Question: I am trying to adjust the width of datatable DT in shiny which works for the below simple example -
'''
library(magrittr)
library(shiny)
library(DT)
ui <- fluidPage(
DT::dataTableOutput('dt')
)
server <- function(input, output) {
output$dt <- DT::renderDataTable({
dt1 <- head(mtcars)
DT::datatable(dt1, rownames = FALSE) %>%
DT::formatStyle(columns = c(3,6), width='200px')
})
}
shinyApp(ui, server)
'''

However, my actual datatable is bit complicated and has some javascript functions.
'''
ui <- fluidPage(
DT::dataTableOutput('dt', width = '700px')
)
server <- function(input, output) {
shinyInput = function(FUN, len, id, ...) {
inputs = character(len)
for (i in seq_len(len)) {
inputs[i] = as.character(FUN(paste0(id, i), label = NULL, ...))
}
inputs
}
output$dt<- DT::renderDataTable({
dt1 <- head(mtcars)
df <- cbind(select = shinyInput(shiny::checkboxInput, nrow(dt1), 'check'),dt1)
DT::datatable(df, selection = 'none', escape = FALSE,options = list(
preDrawCallback = htmlwidgets::JS('function() { Shiny.unbindAll(this.api().table().node()); }'),
drawCallback = htmlwidgets::JS('function() { Shiny.bindAll(this.api().table().node()); } '))) %>%
DT::formatStyle(columns = c(3,6), width='200px')
})
}
shinyApp(ui, server)
'''
I copied the 'shinyInput' function from <URL>.
But now 'formatStyle' does not work on this and no width is changed. I want to give different width to every column manually especially reduce the width of the first column with checkbox ('select') which takes up lot of space.
<URL>
Do you have any idea how can I do this?
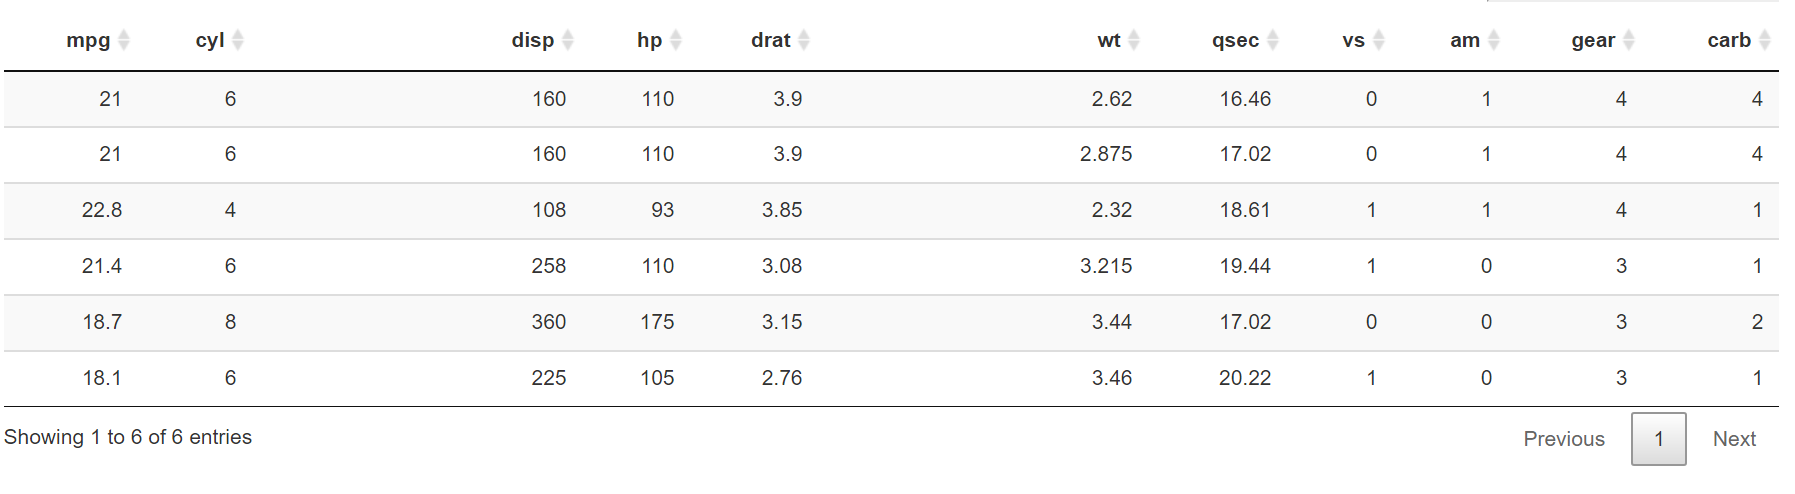
Answer: You can pass 'width' value to 'shiny::checkboxInput' :
'''
df <- cbind(select = shinyInput(shiny::checkboxInput, nrow(dt1), 'check', width = '10px'),dt1)
'''
<URL>
Complete app code -
'''
ui <- fluidPage(
DT::dataTableOutput('dt', width = '700px')
)
server <- function(input, output) {
shinyInput = function(FUN, len, id, ...) {
inputs = character(len)
for (i in seq_len(len)) {
inputs[i] = as.character(FUN(paste0(id, i), label = NULL, ...))
}
inputs
}
output$dt<- DT::renderDataTable({
dt1 <- head(mtcars)
df <- cbind(select = shinyInput(shiny::checkboxInput, nrow(dt1), 'check', width = '10px'),dt1)
DT::datatable(df, selection = 'none', escape = FALSE,options = list(
preDrawCallback = htmlwidgets::JS('function() { Shiny.unbindAll(this.api().table().node()); }'),
drawCallback = htmlwidgets::JS('function() { Shiny.bindAll(this.api().table().node()); } '))) %>%
DT::formatStyle(columns = c(3,6), width='200px')
})
}
shinyApp(ui, server)
'''